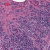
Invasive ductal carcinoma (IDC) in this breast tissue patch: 1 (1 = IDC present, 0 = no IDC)